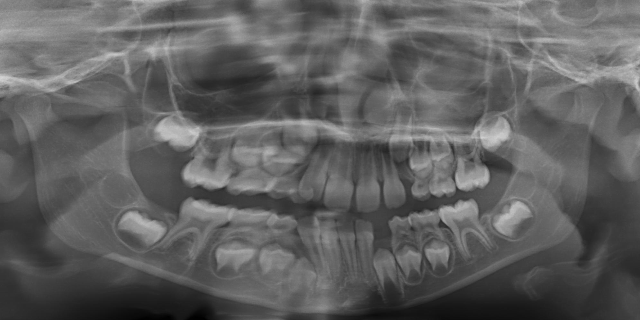
adult